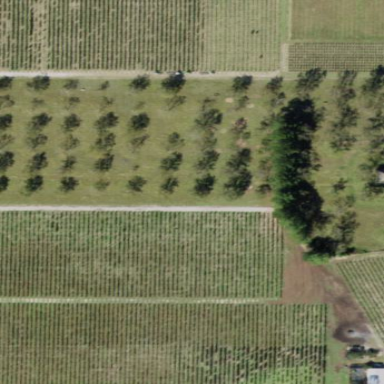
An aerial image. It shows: Orchard.